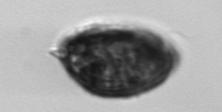
Label: Prorocentrum_micans